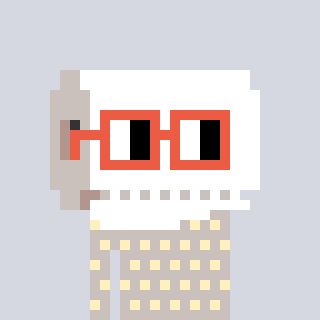
a pixel art character with square orange glasses, a toiletpaper-full-shaped head and a foggrey-colored body on a cool background